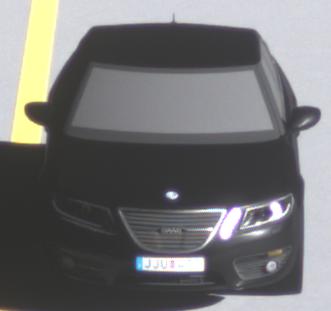
Make: Saab
Model: 5-Sep
Detailed model: 9-5 1.6T
Model produced from: 2010/06
Model produced until: 2011/12
Doors: 4
Color: black
Road condition: dry road
Daytime: morning or afternoon
Contrast: high contrast